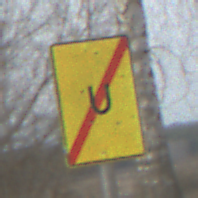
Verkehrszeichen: EndeUmleitung
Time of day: MorningAfternoon
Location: Outdoor (Nature)
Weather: PartlyCloudy
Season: Autumn
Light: Natural